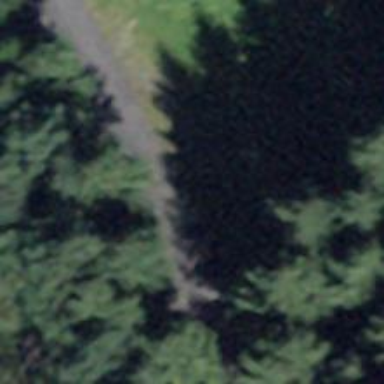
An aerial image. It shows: Emergency access point on the road.